Field crop: maize
Growth stage: 2
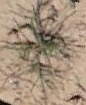
Species: salsola